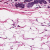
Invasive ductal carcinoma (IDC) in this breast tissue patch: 0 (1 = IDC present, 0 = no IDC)